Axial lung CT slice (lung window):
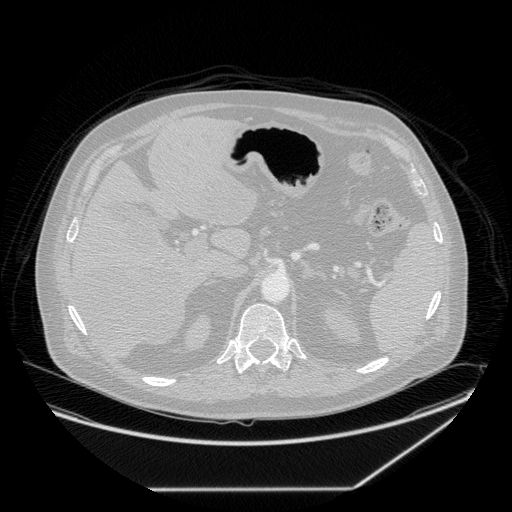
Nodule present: no